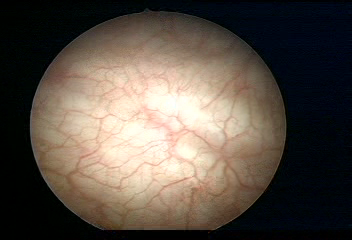
Modality: WLC
Class: Normal mucosa
Bladder cancer association: No